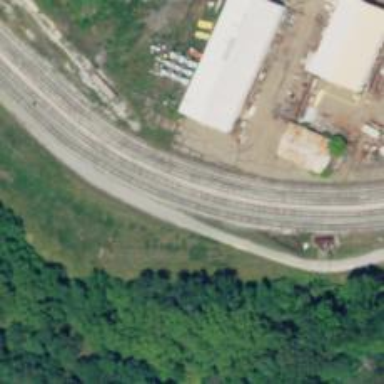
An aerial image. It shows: Railway yard used for servicing trains.